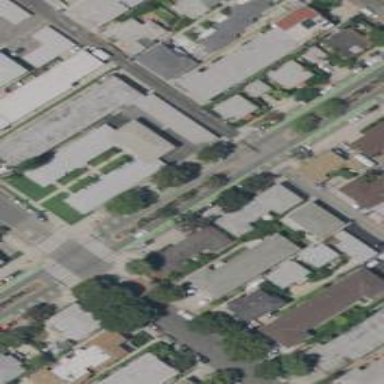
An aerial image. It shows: Asphalt alley serving residential properties.